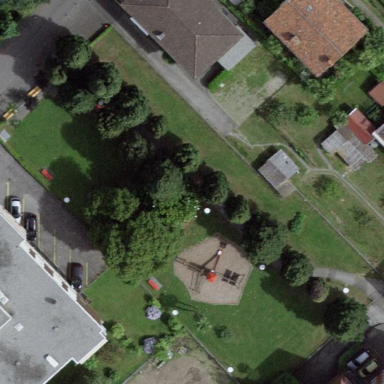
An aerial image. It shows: Lovely park for leisure and relaxation.